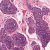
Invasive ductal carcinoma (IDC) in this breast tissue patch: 0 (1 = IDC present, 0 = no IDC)